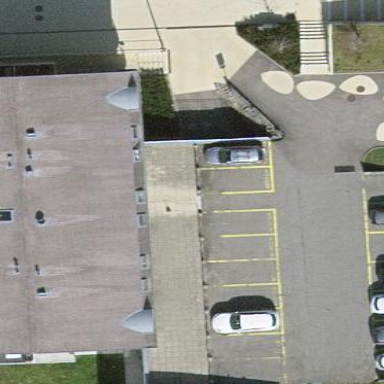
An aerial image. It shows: Parking area with surface.